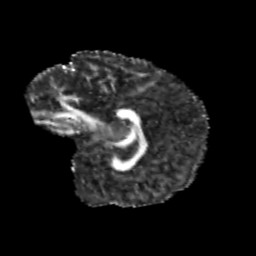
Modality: FA
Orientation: sagittal
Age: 9
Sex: male
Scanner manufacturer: siemens
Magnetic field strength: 3 T
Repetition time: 3.8 s
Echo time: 0.07 s